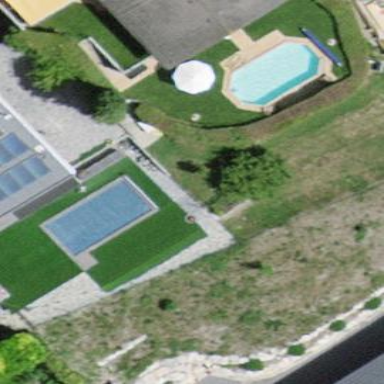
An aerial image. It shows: Swimming pool located in leisure land.